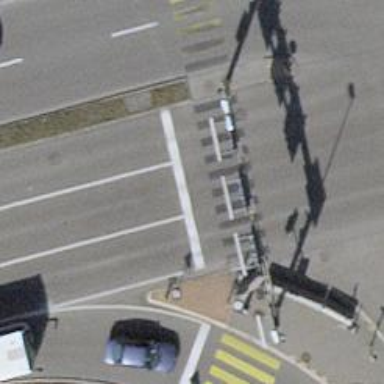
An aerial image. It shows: Road crossing with traffic signals.